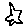
Label: star